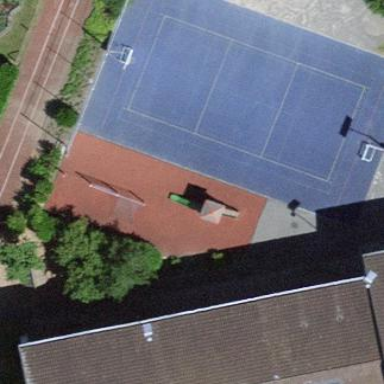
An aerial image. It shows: Playground area for leisure activities on the land.